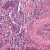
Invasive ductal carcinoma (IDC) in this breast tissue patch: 0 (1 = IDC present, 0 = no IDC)